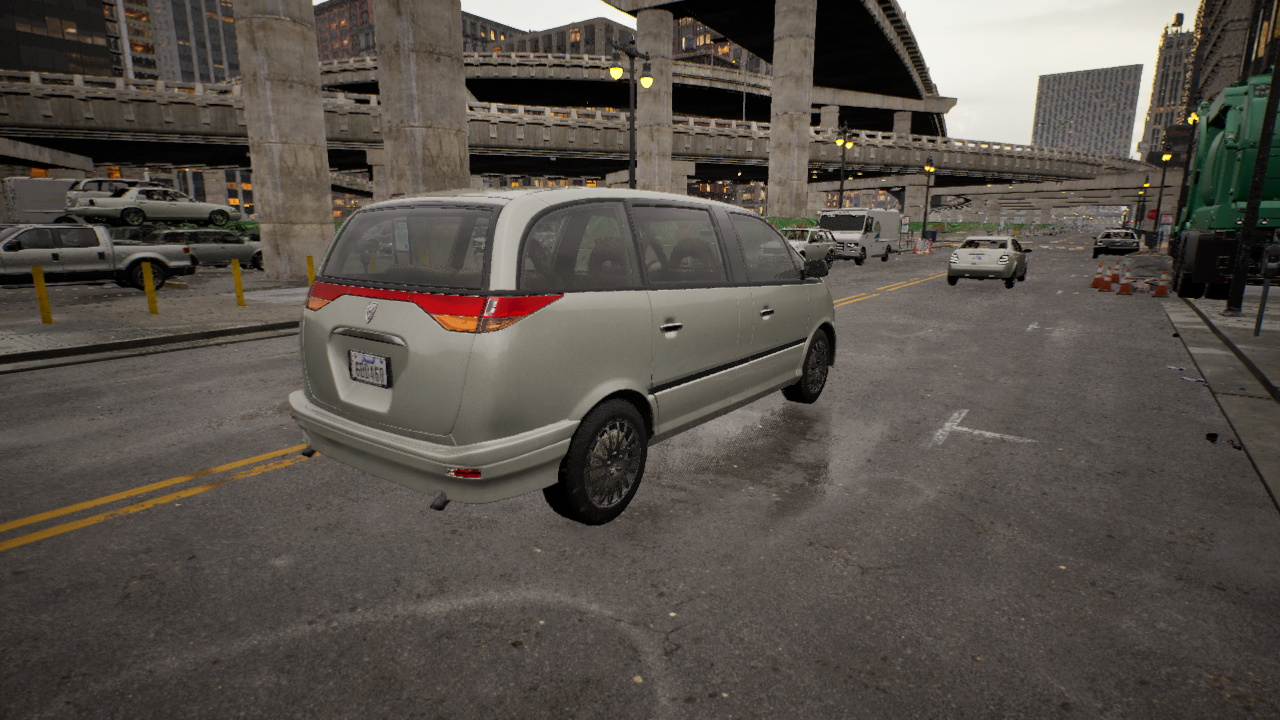
Venue: downtown
Lighting: golden hour
Vehicle rig: minivan